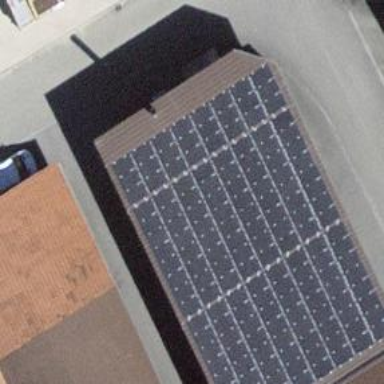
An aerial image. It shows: Solar photovoltaic panel generator.